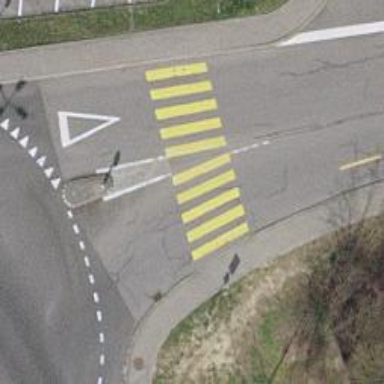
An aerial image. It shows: Uncontrolled footway crossing with markings.